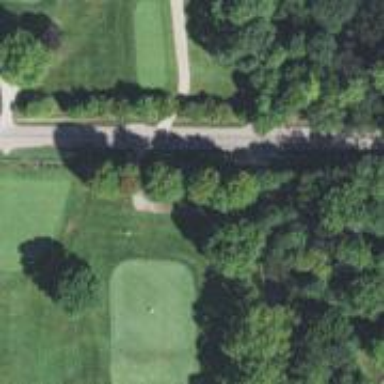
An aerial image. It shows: Service road used as golf cart path.